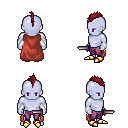
a pixel art fantasy rpg character, male body template, dark elf, purple skin, maroon cape, magenta pants, brunette mohawk hairstyle, white cloth bracers, gold boots, dagger, four views (front, back, left, right), 2x2 character sprite sheet, small pixel art, hard edges, no anti-aliasing